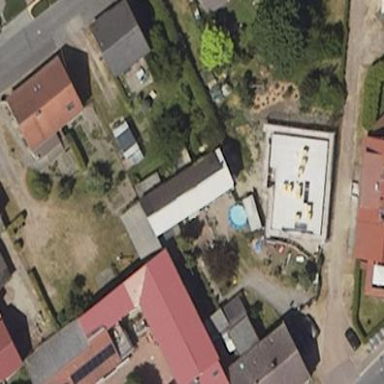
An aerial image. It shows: Shed building.